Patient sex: M
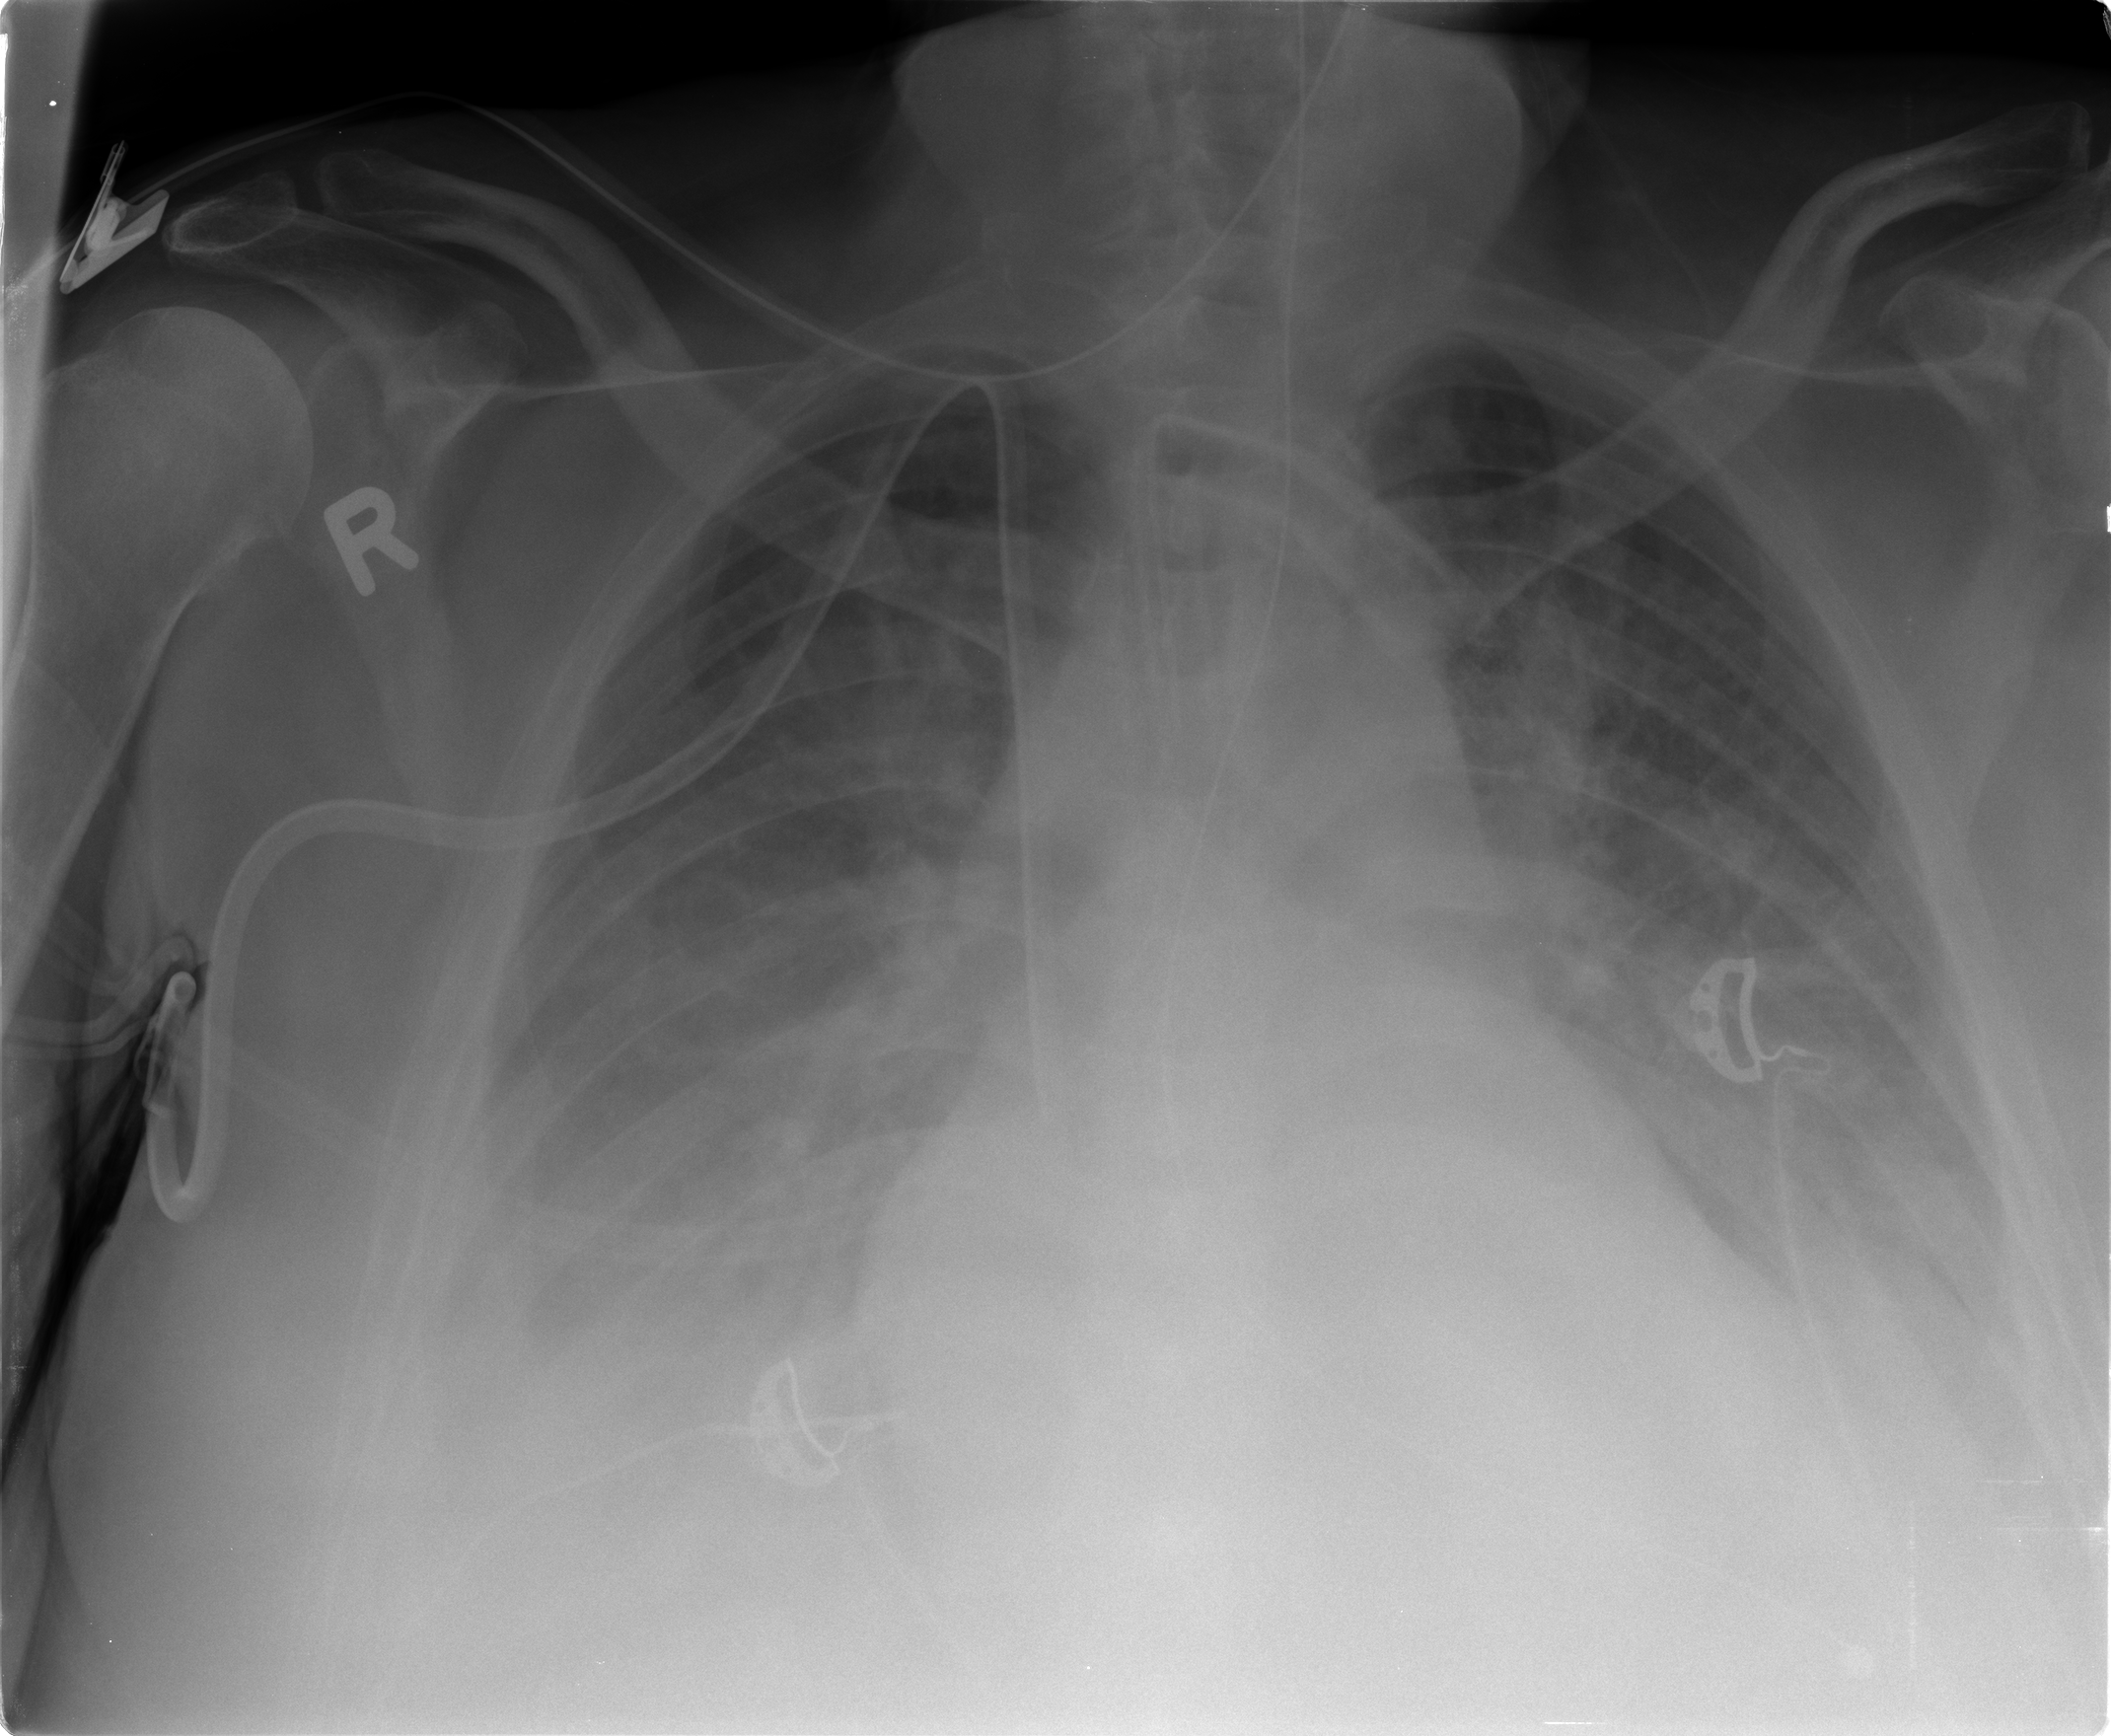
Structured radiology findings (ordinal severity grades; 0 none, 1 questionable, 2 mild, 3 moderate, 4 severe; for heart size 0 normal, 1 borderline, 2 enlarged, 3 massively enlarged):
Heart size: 0
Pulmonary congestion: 2
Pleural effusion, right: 3
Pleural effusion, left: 2
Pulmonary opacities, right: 0
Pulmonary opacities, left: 0
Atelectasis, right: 0
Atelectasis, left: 0